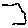
Label: hexagon